Question: Can any one please tell me how to make a segment control in android, exactly given below -

I am confused what images should I use . How to cut images and use them as resources to get exact same segment control like this. And which library would be perfect to achieve this ?
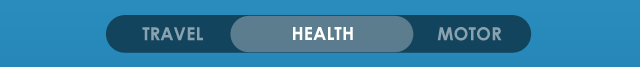
Answer: There are dozen of good articles on segment control implementation... but following are the good ones , that helped me.. is closest to your requirement.
<URL>
<URL>
<URL>
<URL>
<URL>
For creating Menus , u need to have some photoshop skills, although as well <URL>